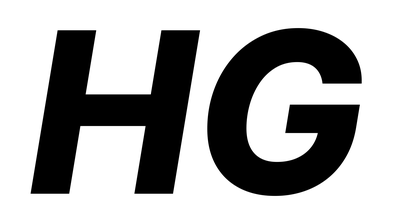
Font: Inter-Italic_ExtraBold_Italic